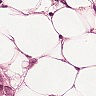
Metastatic tissue present: yes